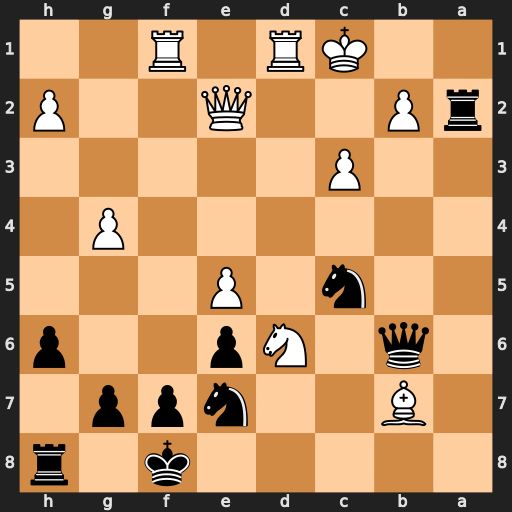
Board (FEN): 5k1r/1B2npp1/1q1Np2p/2n1P3/6P1/2P5/rP2Q2P/2KR1R2
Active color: b
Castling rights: -
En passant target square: -
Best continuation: Ra1+ Kd2 Qxb2+ Ke1 Qxc3+ Kf2 Rxd1